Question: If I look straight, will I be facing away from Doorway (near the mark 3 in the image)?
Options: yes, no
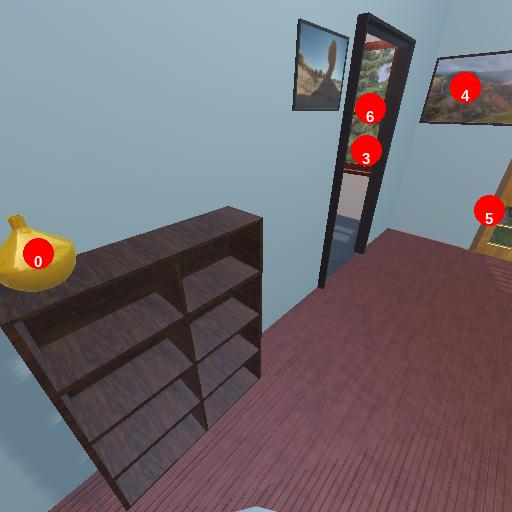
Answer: yes